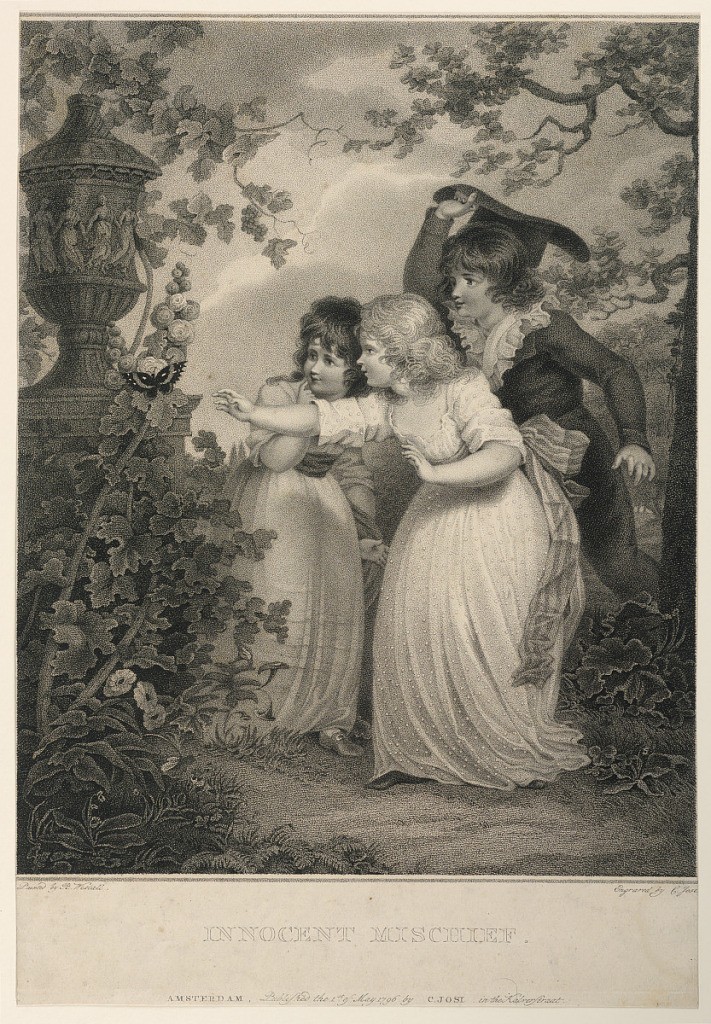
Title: Innocent Mischief
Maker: Christian Josi, Dutch, ca. 1765 - 1828
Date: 1796
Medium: Stipple engraving on paper
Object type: Print
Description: Children at play. Two little girls and a boy pursue a butterfly that has landed on a hollhawk bloom near a large sculpted urn.